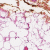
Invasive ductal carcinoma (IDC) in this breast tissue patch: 0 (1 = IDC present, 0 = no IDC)